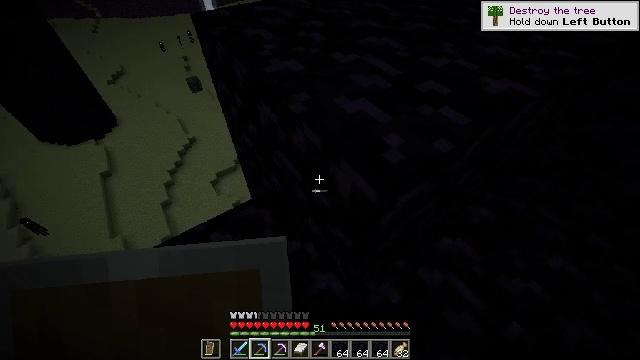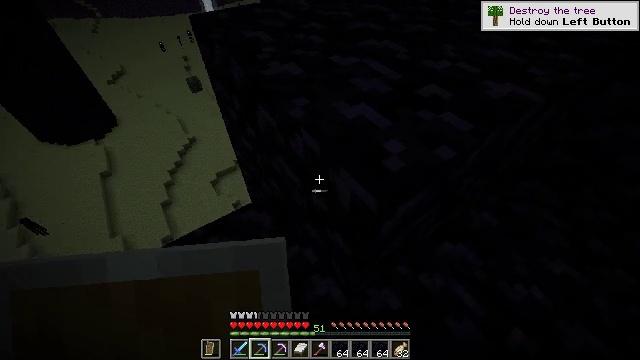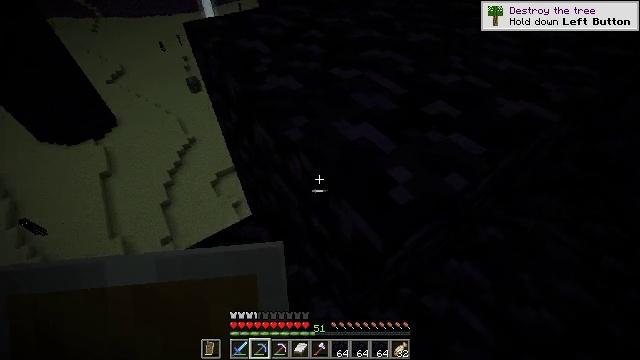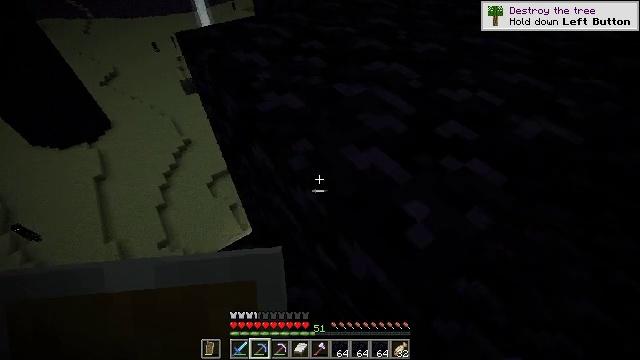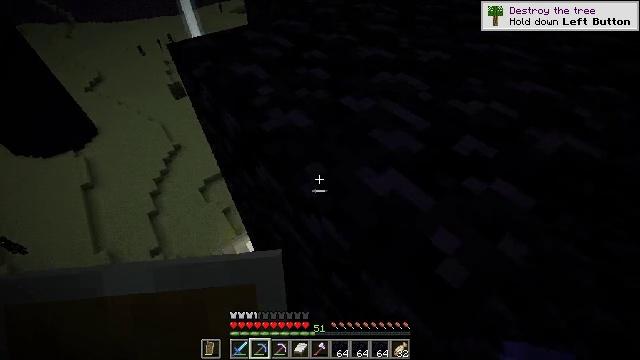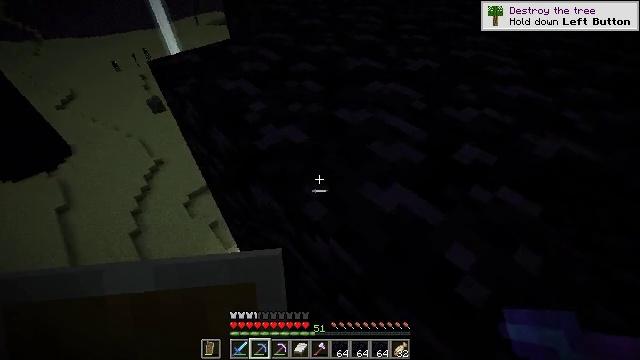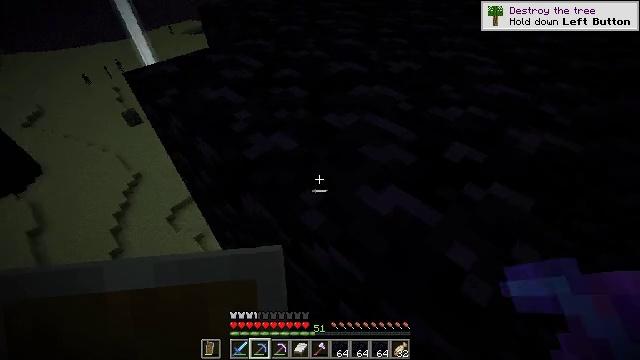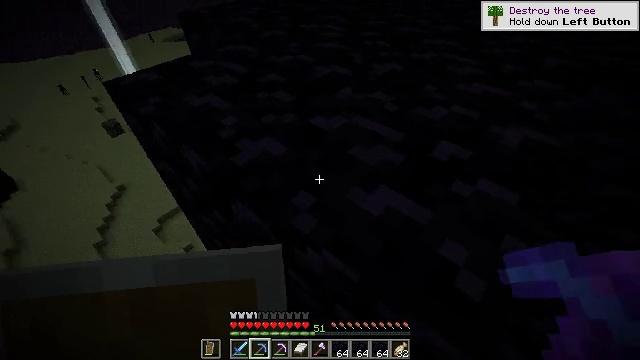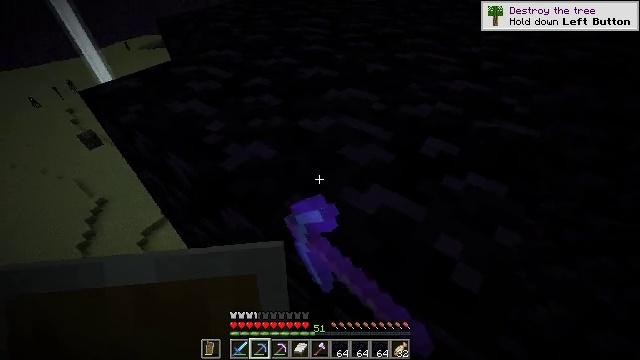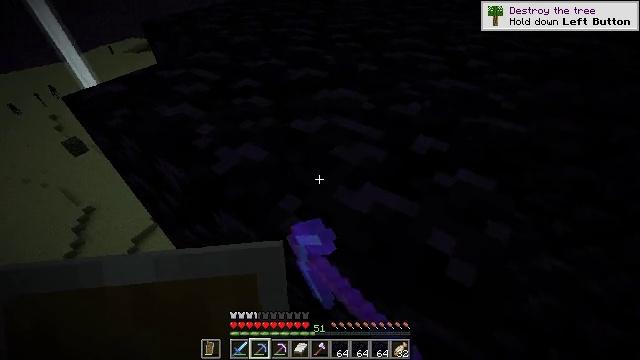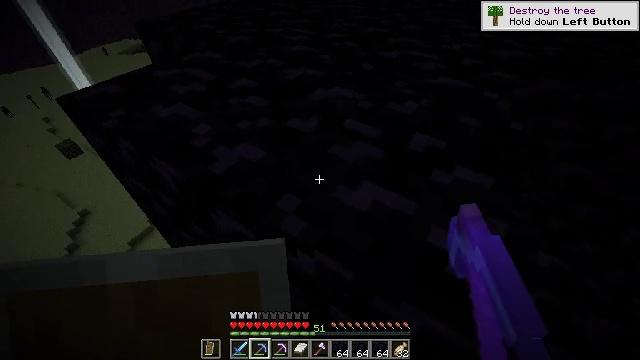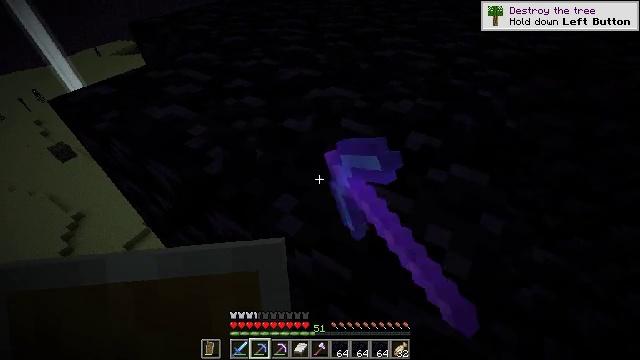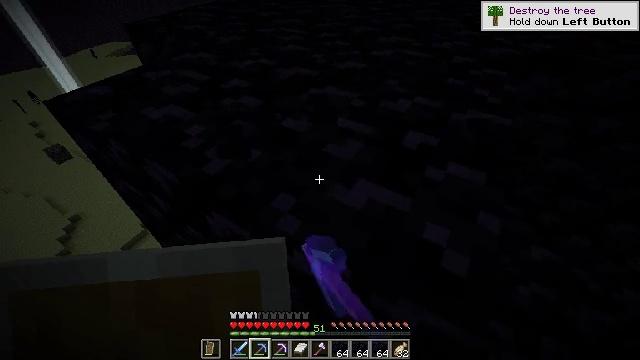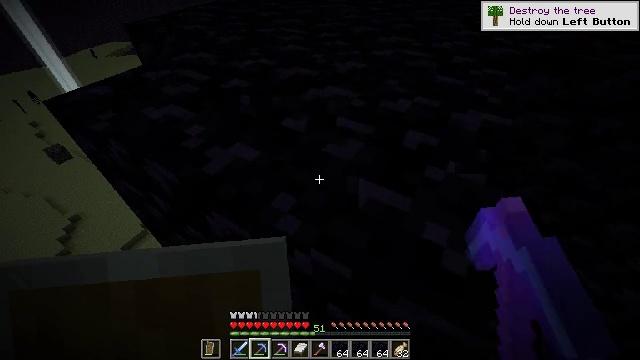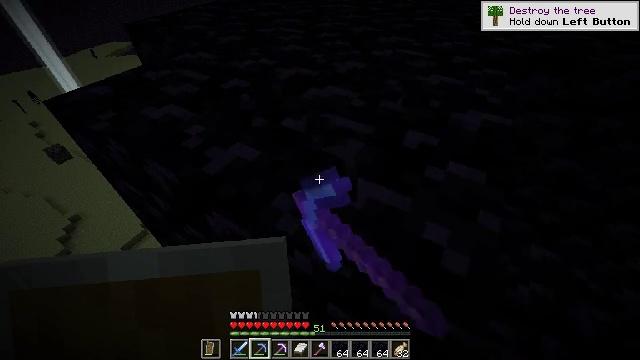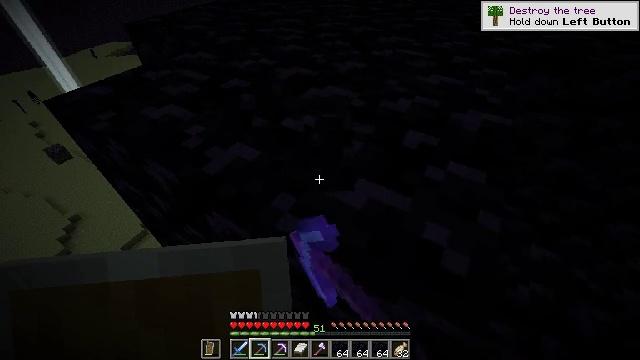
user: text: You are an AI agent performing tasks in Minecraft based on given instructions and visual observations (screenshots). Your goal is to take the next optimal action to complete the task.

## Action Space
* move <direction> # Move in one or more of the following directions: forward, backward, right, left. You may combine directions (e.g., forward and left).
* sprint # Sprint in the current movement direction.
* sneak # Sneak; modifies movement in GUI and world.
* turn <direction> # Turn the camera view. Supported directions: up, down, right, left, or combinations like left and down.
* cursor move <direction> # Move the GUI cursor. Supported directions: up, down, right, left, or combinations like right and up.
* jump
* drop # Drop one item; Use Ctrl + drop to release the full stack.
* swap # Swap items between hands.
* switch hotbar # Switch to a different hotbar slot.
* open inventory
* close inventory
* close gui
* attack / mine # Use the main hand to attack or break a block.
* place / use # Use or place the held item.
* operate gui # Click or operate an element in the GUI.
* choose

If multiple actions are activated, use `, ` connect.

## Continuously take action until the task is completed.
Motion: motion action
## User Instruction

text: Harvest obsidian for portal building.
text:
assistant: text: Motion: move forward
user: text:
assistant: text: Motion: move forward
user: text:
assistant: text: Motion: move forward, turn right
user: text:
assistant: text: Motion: turn right
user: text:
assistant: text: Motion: turn right and up
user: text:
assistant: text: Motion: turn right
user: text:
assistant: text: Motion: turn right, attack / mine
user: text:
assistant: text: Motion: turn right, attack / mine
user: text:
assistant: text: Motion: turn right, attack / mine
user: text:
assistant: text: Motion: attack / mine
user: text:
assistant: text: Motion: turn right, attack / mine
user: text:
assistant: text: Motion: attack / mine
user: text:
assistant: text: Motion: attack / mine
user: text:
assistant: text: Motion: attack / mine
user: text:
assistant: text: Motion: attack / mine
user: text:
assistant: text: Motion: attack / mine
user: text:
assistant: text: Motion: attack / mine
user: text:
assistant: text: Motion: attack / mine
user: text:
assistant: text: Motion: attack / mine
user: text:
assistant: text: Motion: attack / mine
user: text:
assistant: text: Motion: attack / mine
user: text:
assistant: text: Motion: attack / mine
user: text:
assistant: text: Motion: attack / mine
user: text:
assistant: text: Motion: attack / mine
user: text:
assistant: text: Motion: attack / mine
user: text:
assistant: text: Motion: attack / mine
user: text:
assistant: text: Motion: attack / mine
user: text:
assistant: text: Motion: attack / mine
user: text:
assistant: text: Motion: attack / mine
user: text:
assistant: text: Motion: attack / mine